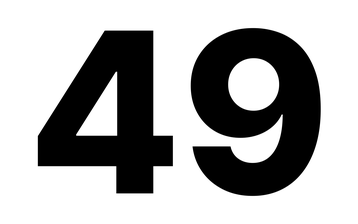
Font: Inter_ExtraBold